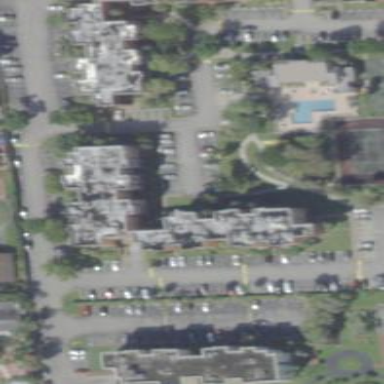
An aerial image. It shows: Image showing building with apartments.